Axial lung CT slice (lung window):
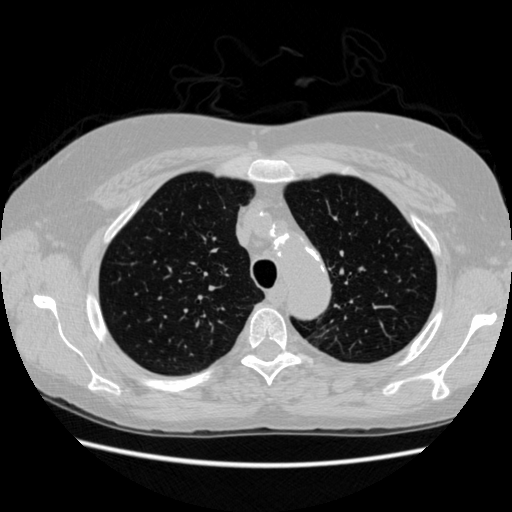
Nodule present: no